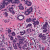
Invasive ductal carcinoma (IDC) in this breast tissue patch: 0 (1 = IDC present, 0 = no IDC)